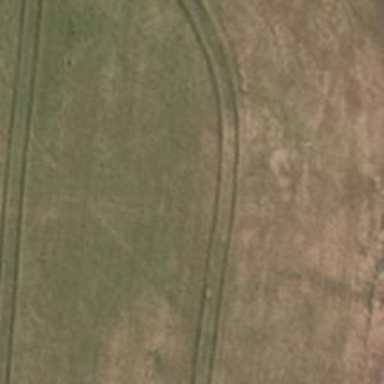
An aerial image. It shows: Track road with grade4 tracktype.